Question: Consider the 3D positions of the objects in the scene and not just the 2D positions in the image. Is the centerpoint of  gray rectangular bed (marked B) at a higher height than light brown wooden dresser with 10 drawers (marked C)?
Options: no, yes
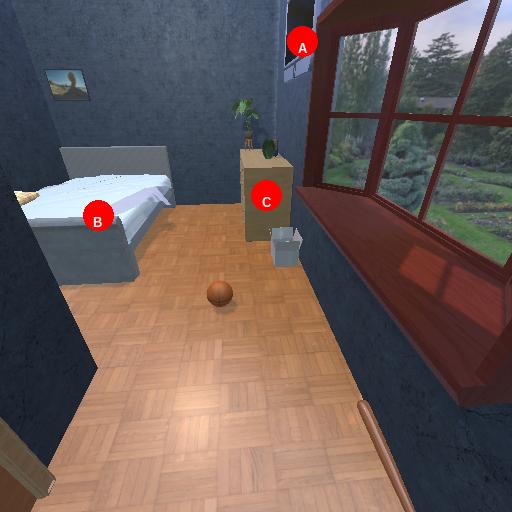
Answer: no